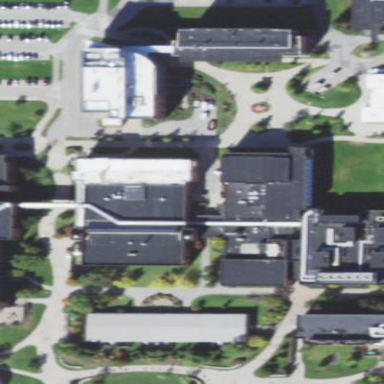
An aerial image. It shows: Flat-roofed university building.